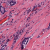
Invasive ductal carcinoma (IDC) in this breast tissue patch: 1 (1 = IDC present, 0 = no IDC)